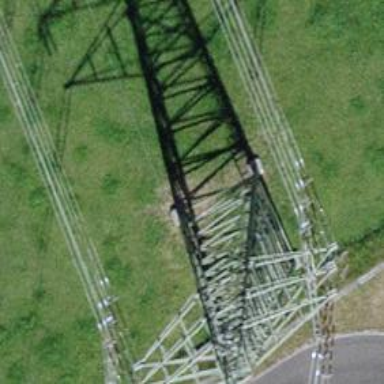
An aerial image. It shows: Lattice structure tower.